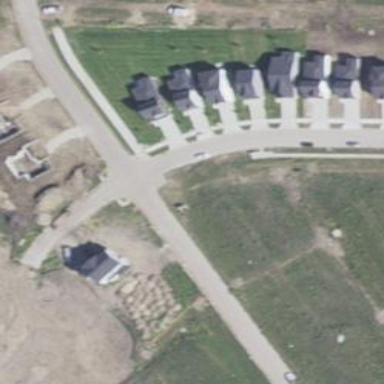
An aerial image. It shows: Residential road.